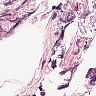
Metastatic tissue present: no